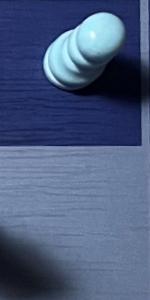
Label: Empty